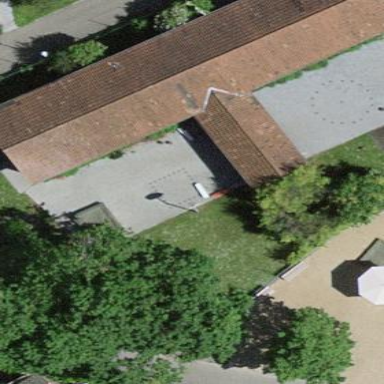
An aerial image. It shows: Kindergarten building.